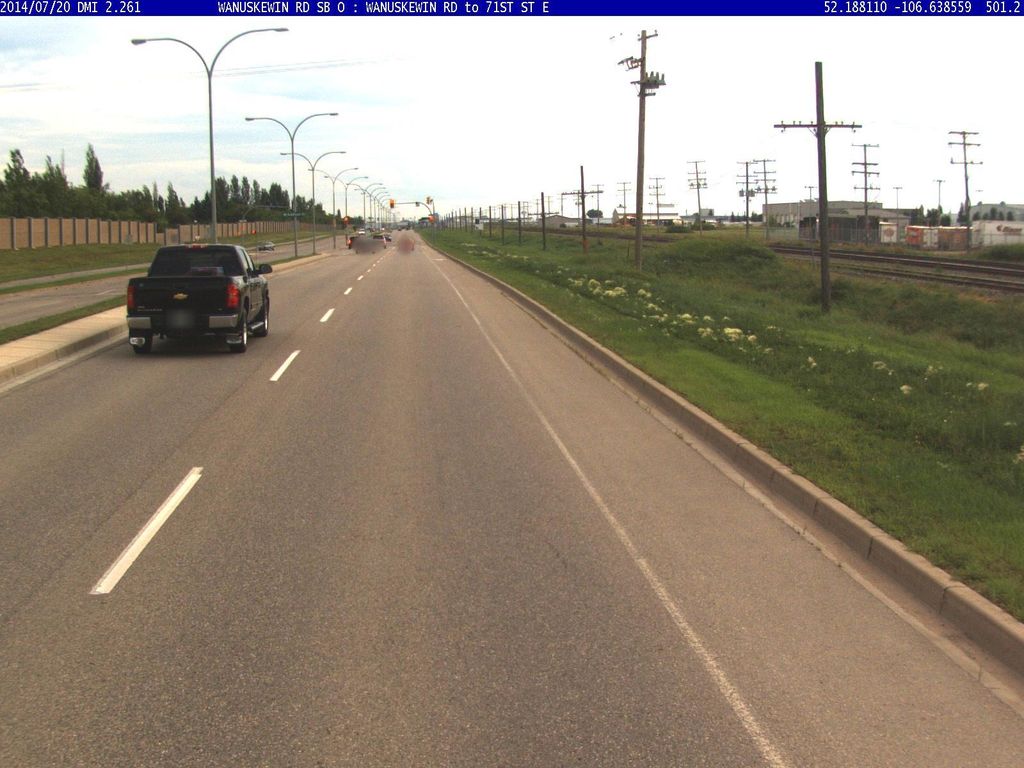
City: saskatoon